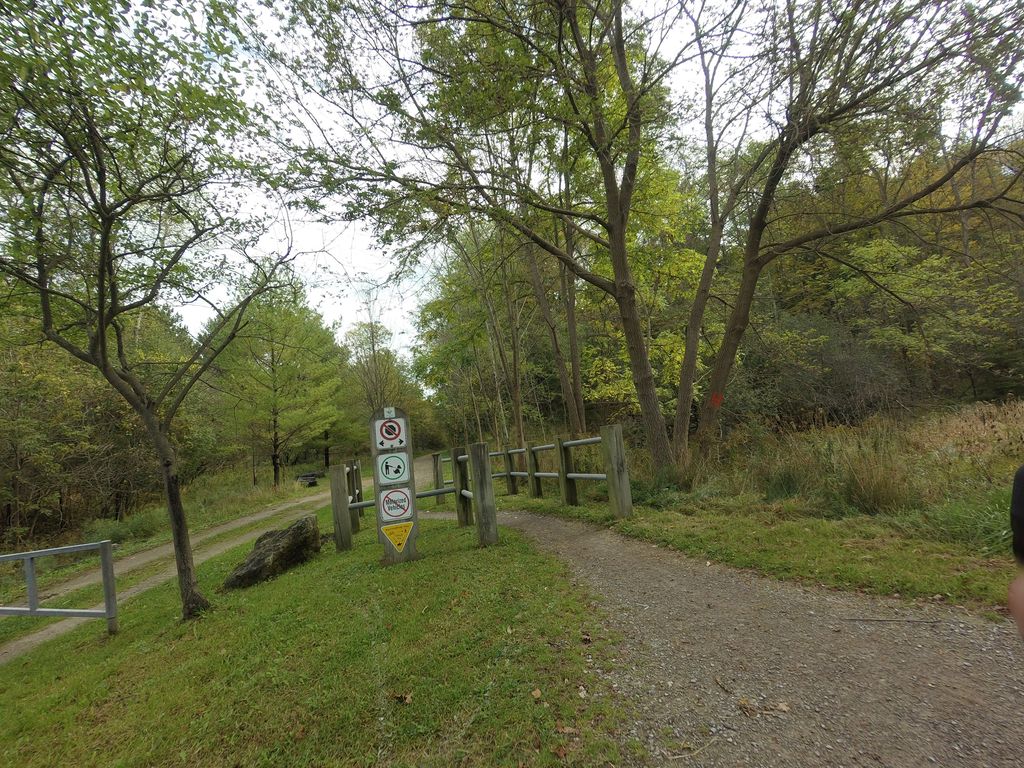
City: hamilton